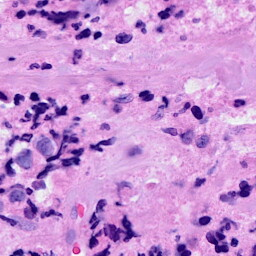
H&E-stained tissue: Breast